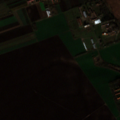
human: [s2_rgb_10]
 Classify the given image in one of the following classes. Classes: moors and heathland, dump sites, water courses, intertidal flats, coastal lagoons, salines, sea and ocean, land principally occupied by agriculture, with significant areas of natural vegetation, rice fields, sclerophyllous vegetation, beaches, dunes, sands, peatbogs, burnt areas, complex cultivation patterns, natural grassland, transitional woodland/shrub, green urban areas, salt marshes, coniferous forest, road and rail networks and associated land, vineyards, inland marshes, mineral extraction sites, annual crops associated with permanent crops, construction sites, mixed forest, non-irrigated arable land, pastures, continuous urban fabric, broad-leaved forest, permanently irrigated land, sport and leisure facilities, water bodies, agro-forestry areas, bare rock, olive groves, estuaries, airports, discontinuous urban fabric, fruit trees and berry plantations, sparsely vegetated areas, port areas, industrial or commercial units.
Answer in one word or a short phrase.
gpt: discontinuous urban fabric, industrial or commercial units, non-irrigated arable land, water bodies